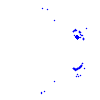
Particle: proton